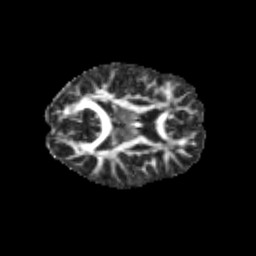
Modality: FA
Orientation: axial
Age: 11
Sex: female
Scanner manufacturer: siemens
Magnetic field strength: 3 T
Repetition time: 3.8 s
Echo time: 0.07 s